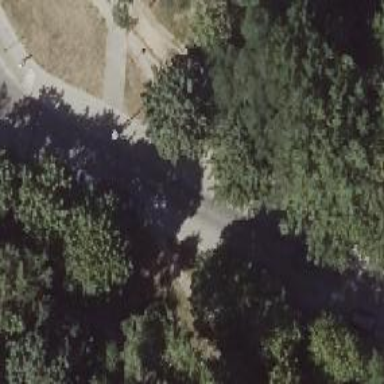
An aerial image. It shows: Sidewalk along the footway.